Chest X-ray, PA view. Patient: 45 years old, sex F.
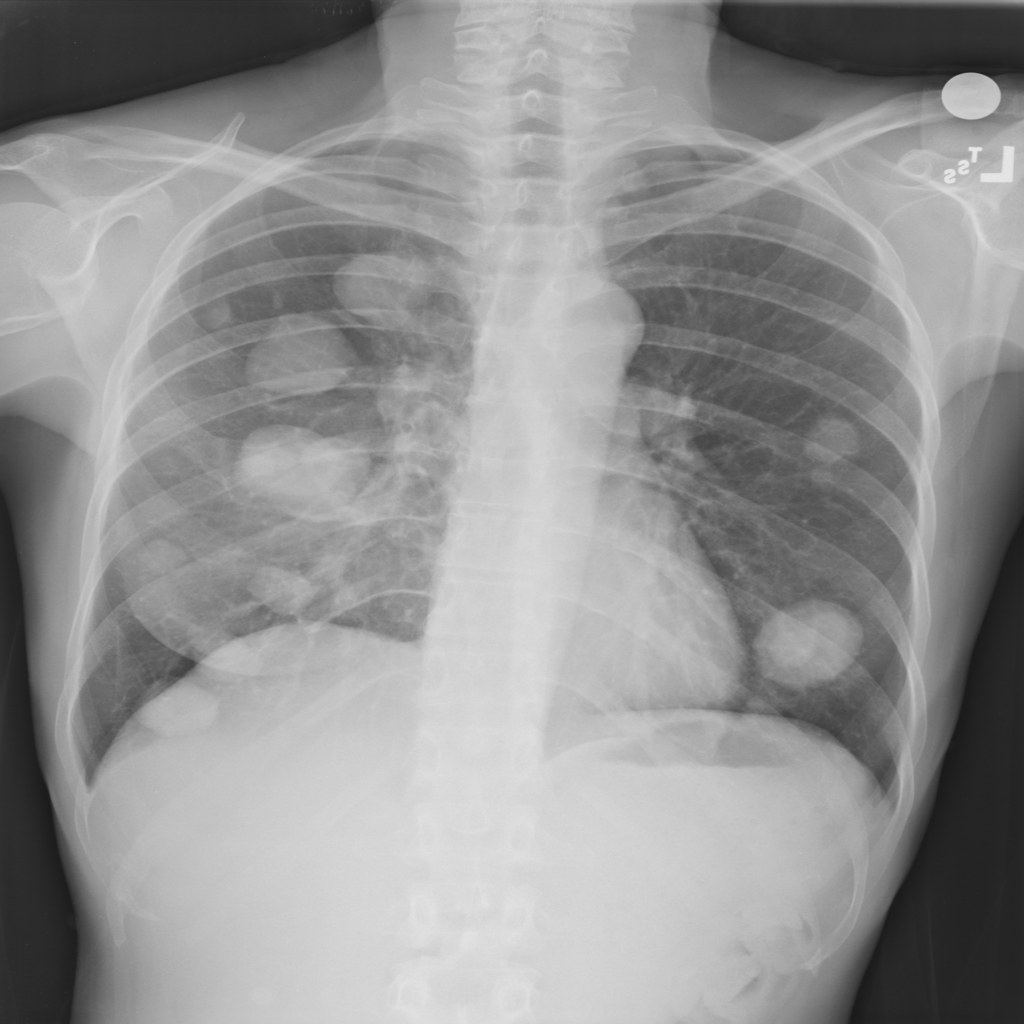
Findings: Mass